Question: I have some jQuery UI buttons that look like this:

How can I add vertical spacing between the rows? Modifying the CSS properties 'margin-top' and 'padding-top' didn't work.
Here is the HTML that exemplifies a single button:
'''
<div>
<input type="checkbox" class="tool_toggle" id="tool_#" checked /><label for="tool_#">... tool name...</label>
... more inputs ...
</div>
'''
This HTML input tag is simply repeated 11 times. The buttons wrap around as they should in the div container.
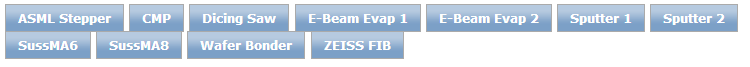
Answer: You can do it by setting 'line-height' to the element that contains the buttons.